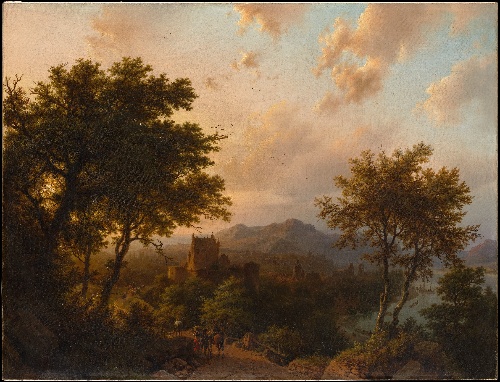
Title: Sunset on the Rhine
Artist: Barend Cornelis Koekkoek
Artist bio: Dutch, Middelburg 1803–1862 Cleve
Date: 1853
Object type: Painting
Classification: Paintings
Medium: Oil on canvas
Dimensions: 32 1/4 x 42 3/8 in. (81.9 x 107.6 cm)
Department: European Paintings
Credit line: Catharine Lorillard Wolfe Collection, Bequest of Catharine Lorillard Wolfe, 1887
Accession year: 1887
Repository: Metropolitan Museum of Art, New York, NY
Tags: Rivers|Landscapes|Evening